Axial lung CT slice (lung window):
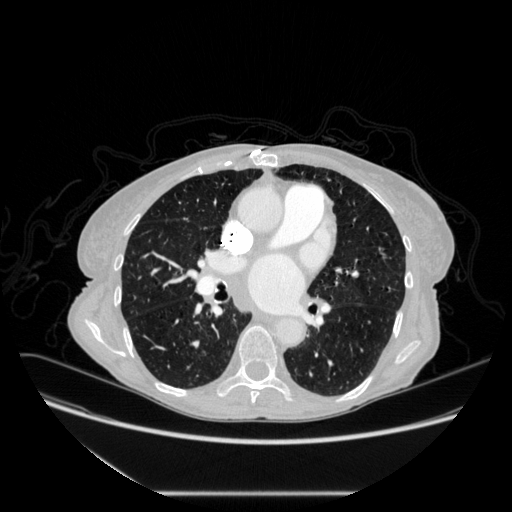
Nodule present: no